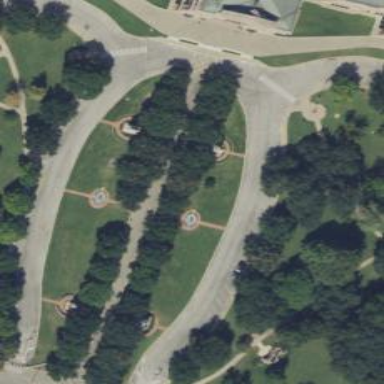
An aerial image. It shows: Historic memorial.